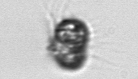
Label: Mesodinium